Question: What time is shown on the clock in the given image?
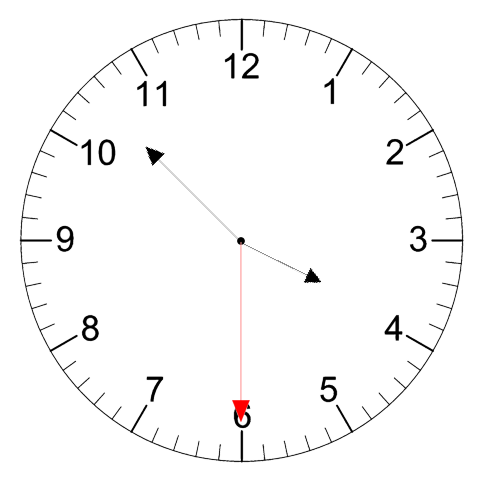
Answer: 03:52:30